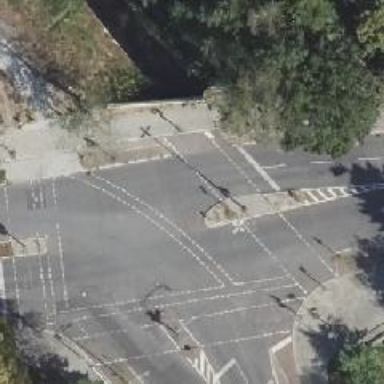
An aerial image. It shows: Secondary road with asphalt surface. There is cycle track on the right side.